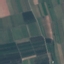
Land use / land cover: PermanentCrop